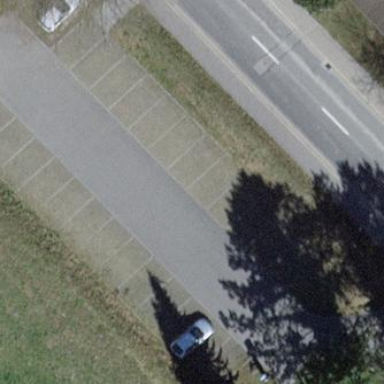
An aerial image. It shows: Parking area with surface.